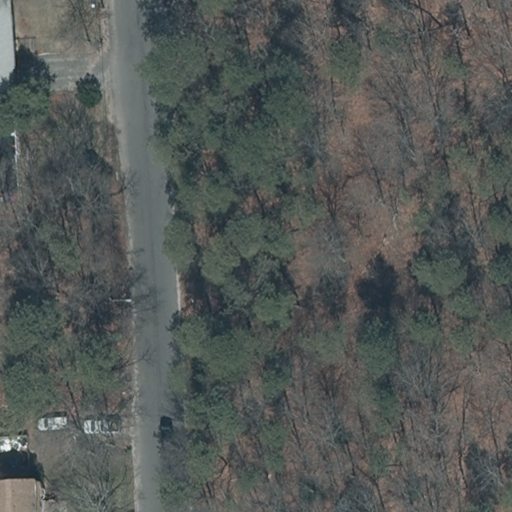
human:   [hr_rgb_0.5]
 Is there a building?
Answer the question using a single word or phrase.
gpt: yes

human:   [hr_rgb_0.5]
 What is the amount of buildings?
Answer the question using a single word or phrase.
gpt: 2

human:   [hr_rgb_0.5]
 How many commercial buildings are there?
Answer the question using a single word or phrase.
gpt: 0

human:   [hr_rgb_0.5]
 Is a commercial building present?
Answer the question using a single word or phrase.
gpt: no

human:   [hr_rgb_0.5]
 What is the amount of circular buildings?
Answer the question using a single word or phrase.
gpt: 0

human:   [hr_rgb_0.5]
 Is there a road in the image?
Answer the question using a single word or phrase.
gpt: yes

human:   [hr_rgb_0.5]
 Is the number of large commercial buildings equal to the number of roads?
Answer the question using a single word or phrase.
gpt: no

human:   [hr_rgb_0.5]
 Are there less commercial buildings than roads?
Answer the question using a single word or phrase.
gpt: yes

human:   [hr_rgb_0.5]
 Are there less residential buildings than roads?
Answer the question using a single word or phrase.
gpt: no

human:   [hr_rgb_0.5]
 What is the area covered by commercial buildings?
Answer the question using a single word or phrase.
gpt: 0m2

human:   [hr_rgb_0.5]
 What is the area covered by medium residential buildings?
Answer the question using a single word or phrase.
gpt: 0m2

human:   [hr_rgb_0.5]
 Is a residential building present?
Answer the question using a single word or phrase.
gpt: yes

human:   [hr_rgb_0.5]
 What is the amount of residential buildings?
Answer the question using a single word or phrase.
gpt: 2

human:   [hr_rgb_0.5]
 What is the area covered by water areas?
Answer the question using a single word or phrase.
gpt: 0m2

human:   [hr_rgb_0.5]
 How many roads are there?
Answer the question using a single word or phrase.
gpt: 1

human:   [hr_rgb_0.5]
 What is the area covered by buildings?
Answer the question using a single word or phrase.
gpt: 161m2

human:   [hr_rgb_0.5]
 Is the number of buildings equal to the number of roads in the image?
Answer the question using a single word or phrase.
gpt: no

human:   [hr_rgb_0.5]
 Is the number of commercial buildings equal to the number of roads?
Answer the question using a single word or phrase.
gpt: no

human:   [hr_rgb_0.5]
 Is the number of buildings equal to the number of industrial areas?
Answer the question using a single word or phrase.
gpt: no

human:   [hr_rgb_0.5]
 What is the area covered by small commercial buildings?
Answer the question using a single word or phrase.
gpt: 0m2

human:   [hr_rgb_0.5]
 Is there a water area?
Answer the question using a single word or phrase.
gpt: no

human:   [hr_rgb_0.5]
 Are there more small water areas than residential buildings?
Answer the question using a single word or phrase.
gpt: no

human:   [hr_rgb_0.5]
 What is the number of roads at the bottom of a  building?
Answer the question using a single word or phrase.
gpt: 0

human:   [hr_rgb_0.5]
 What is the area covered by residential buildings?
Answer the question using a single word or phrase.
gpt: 161m2

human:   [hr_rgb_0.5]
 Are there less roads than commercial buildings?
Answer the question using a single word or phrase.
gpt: no

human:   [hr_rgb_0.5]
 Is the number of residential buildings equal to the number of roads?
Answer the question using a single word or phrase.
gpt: no

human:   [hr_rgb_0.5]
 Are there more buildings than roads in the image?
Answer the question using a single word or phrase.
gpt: yes

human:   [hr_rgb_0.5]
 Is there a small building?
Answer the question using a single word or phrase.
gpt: yes

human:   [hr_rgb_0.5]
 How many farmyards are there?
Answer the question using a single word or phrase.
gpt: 0

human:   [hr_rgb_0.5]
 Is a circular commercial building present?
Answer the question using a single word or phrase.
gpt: no

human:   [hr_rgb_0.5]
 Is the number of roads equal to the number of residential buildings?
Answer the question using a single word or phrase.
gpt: no

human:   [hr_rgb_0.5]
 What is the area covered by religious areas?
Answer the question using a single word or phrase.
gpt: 0m2

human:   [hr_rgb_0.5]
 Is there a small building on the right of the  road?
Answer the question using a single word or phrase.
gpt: no

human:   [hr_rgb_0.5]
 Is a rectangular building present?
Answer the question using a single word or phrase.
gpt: yes

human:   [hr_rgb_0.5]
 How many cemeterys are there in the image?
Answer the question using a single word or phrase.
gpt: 0

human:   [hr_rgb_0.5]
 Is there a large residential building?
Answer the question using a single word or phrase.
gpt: no

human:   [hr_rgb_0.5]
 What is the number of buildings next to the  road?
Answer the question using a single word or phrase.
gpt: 2

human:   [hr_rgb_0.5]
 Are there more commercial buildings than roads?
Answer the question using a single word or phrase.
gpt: no

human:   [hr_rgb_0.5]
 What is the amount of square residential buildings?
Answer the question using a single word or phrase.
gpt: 0

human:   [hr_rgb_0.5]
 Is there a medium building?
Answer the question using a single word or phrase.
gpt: no

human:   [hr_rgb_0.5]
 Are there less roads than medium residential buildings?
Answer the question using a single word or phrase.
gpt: no

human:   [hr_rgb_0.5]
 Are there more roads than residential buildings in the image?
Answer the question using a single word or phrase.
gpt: no

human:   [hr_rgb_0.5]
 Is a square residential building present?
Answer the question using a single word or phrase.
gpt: no

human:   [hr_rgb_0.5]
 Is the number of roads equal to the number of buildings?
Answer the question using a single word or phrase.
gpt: no

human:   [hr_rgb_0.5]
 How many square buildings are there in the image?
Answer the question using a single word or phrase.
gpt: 0

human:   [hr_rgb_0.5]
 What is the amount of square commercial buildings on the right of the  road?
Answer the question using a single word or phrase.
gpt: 0

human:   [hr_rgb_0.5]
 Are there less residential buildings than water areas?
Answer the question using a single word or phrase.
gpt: no

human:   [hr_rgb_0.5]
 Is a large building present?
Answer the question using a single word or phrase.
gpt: no

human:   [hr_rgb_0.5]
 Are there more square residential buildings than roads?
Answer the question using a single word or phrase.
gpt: no

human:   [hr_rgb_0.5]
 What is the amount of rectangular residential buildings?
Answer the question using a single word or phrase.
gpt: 2

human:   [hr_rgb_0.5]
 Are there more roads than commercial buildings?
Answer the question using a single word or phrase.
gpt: yes

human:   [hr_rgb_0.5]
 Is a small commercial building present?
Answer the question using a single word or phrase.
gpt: no

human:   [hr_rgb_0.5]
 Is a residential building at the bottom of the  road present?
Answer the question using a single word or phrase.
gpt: yes

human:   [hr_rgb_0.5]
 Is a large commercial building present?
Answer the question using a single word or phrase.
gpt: no

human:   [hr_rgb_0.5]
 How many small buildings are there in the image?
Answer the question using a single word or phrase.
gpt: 2

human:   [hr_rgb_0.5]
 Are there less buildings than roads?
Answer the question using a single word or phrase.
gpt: no

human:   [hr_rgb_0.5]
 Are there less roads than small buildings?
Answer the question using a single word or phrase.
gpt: yes

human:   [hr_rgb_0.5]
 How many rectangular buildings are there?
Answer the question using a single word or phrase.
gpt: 2

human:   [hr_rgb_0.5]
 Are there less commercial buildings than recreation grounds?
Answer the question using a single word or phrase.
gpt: no

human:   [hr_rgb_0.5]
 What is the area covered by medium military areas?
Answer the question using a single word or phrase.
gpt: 0m2

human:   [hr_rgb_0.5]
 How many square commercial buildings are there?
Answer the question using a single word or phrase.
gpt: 0

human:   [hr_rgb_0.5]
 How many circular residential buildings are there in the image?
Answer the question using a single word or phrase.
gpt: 0

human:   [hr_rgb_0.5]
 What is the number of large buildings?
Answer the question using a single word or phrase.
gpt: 0

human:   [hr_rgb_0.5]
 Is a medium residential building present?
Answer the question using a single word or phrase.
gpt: no